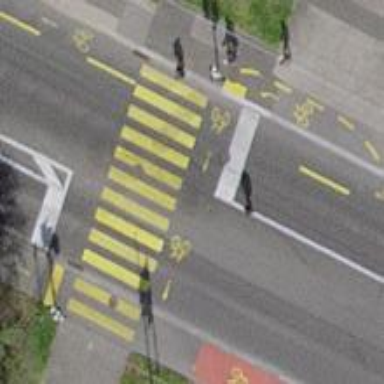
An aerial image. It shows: Crossing with traffic signals and pedestrian island.